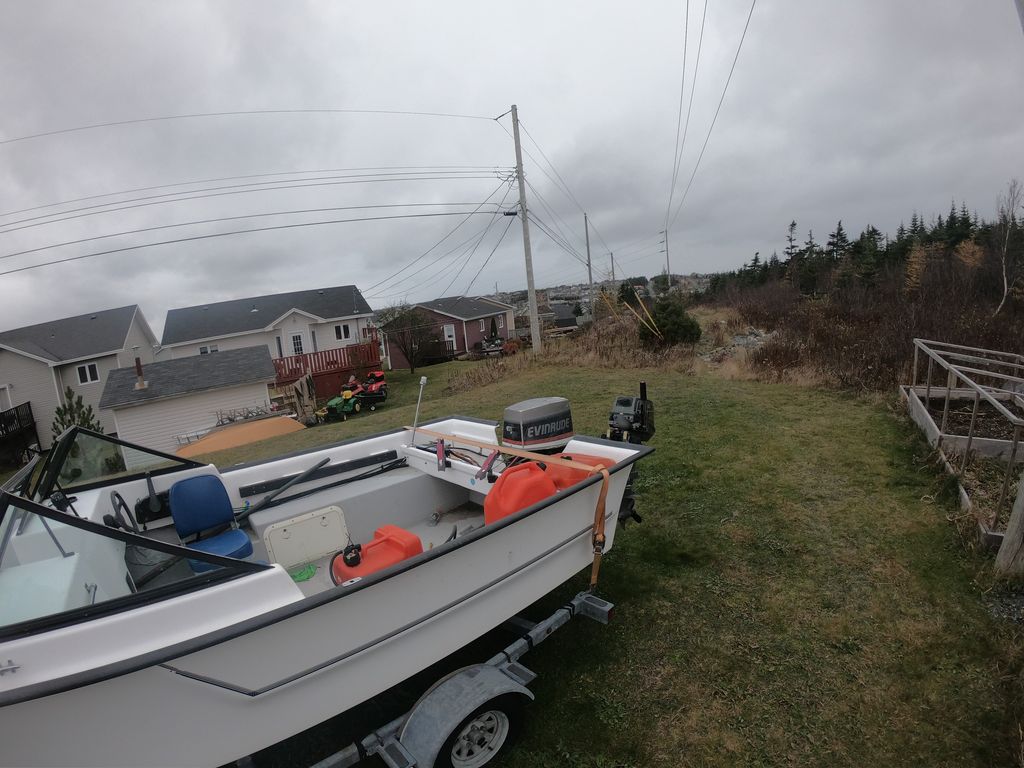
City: st_johns